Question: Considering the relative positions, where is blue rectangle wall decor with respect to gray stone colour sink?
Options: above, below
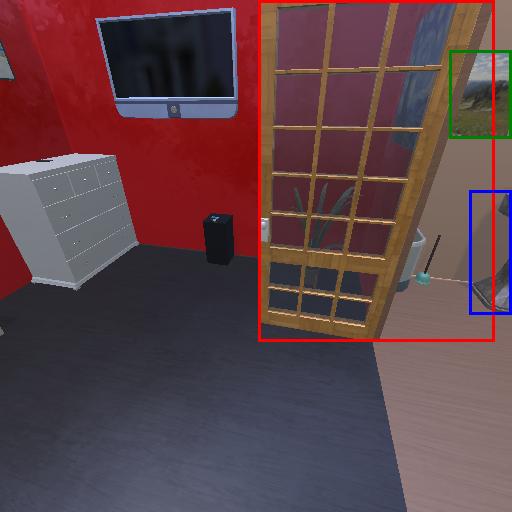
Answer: above